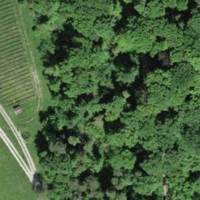
EUNIS habitat code: 41
Species observed at this site:
Cephalanthera rubra